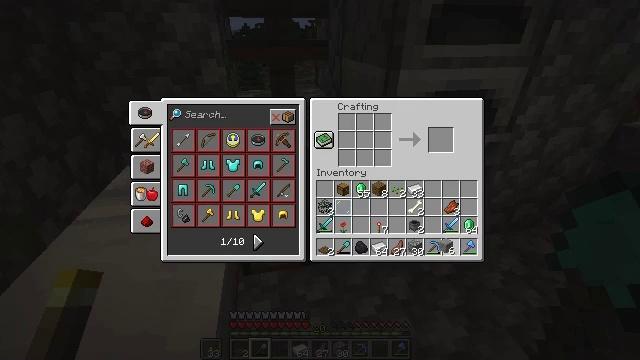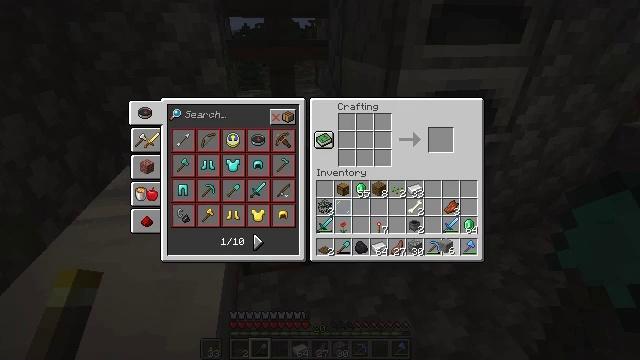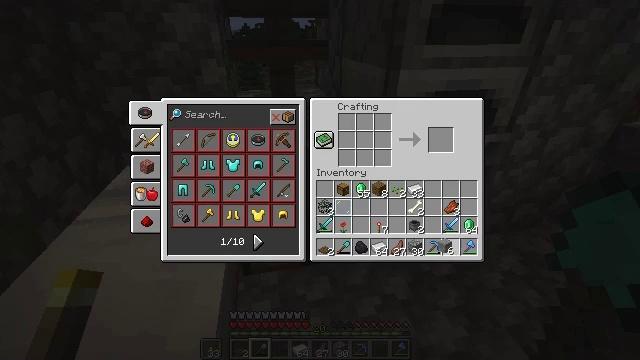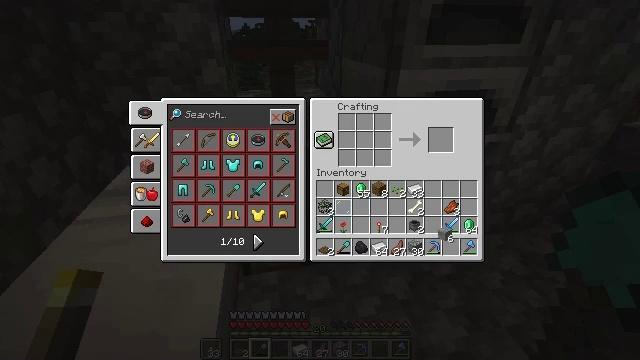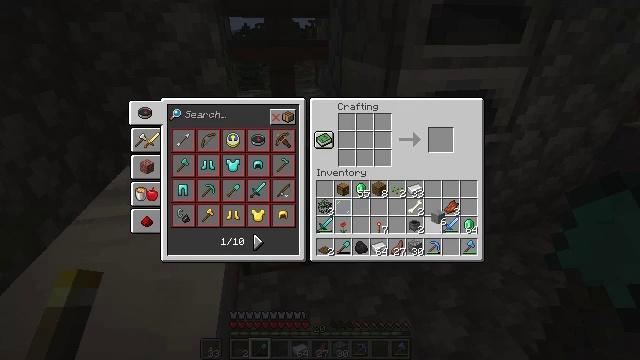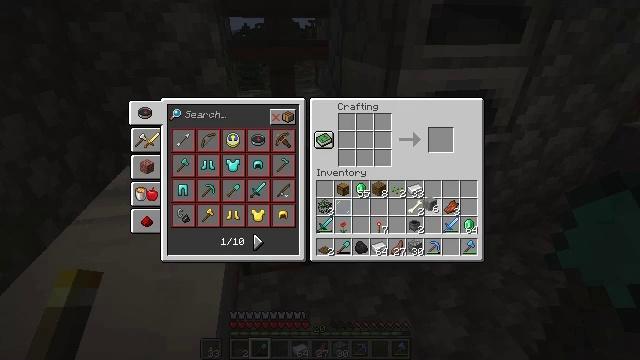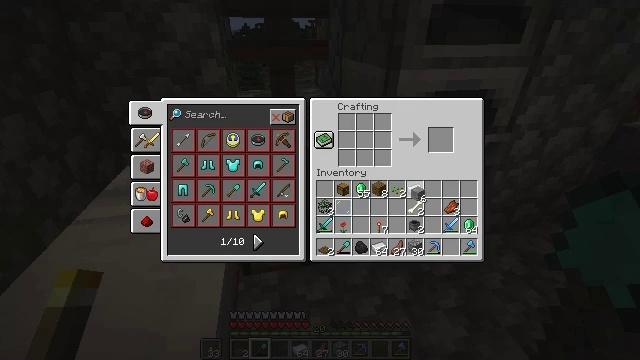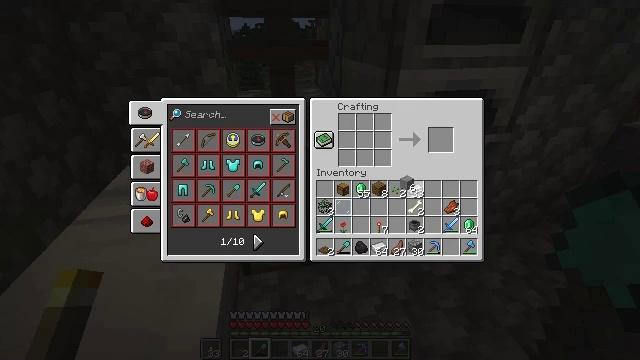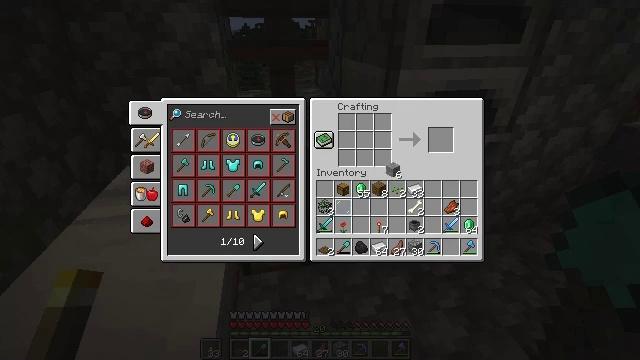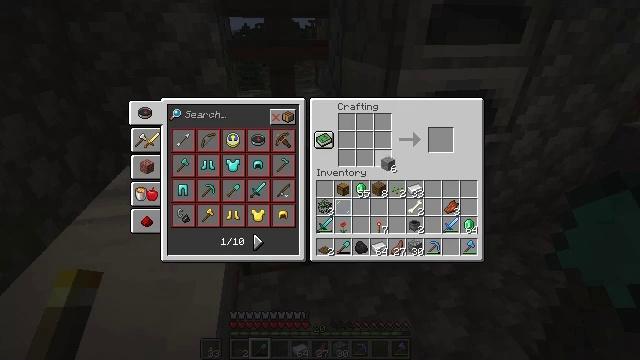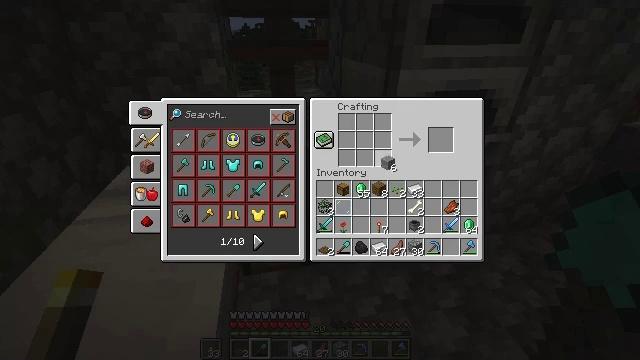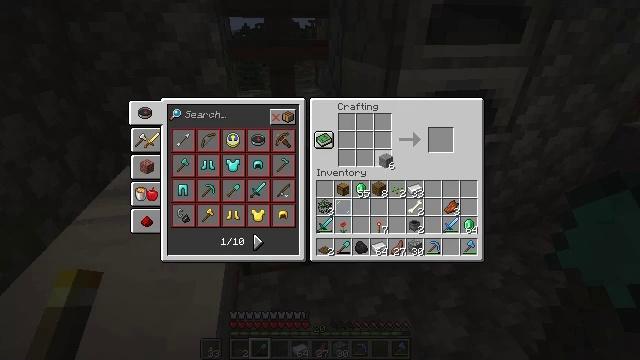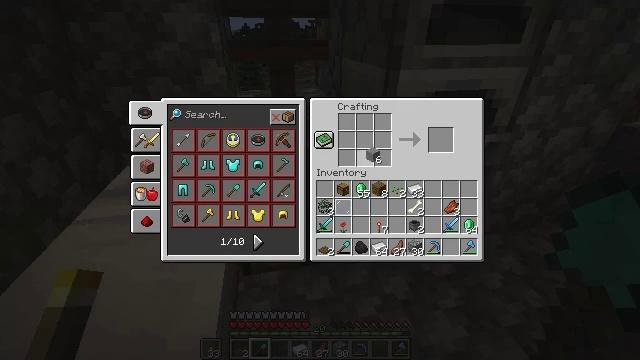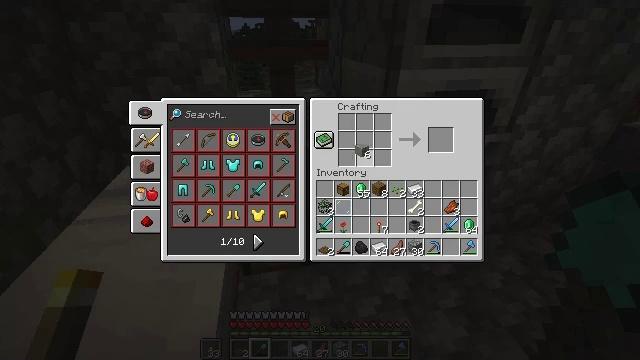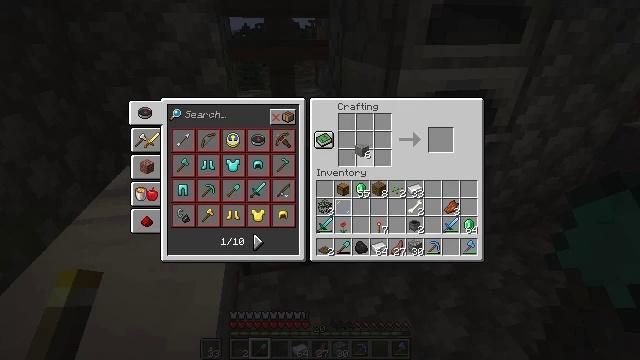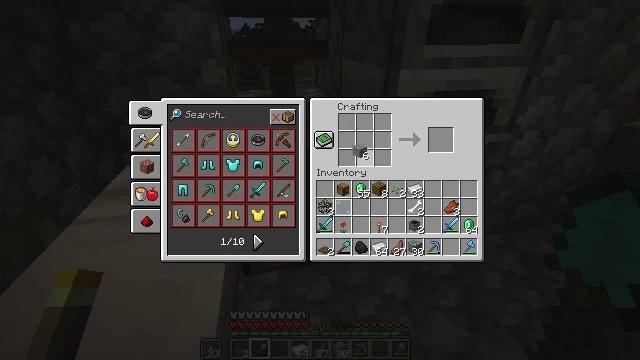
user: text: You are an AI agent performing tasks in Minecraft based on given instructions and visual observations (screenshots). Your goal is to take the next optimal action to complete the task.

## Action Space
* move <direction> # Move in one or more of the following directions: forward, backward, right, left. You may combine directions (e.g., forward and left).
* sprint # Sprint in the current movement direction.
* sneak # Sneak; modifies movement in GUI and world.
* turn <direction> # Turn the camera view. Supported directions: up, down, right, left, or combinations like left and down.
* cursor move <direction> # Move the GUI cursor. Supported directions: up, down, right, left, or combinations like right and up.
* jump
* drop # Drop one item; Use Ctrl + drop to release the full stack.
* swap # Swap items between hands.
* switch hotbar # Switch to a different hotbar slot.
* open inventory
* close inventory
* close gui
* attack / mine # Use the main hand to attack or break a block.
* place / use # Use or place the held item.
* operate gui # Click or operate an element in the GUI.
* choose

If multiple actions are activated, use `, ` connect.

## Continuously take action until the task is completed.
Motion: motion action
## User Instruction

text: Make a light gray carpet with wool.
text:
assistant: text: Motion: operate gui
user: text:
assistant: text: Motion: no_op
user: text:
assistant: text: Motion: cursor move up
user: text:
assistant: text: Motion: cursor move up
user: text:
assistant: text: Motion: cursor move left and up
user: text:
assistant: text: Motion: cursor move left and up
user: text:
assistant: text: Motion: cursor move left and up
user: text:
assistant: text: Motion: cursor move left and up
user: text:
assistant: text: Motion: no_op
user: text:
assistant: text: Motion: no_op
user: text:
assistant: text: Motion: no_op
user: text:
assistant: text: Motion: cursor move left
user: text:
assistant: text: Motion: cursor move left
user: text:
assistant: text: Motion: no_op
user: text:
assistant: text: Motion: no_op
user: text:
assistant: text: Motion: no_op
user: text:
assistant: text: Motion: no_op
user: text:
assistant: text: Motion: no_op
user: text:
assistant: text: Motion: no_op
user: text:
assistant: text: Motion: no_op
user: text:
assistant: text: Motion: no_op
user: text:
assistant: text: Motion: no_op
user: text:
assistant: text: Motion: no_op
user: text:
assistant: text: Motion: operate gui
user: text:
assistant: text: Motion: operate gui
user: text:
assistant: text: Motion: operate gui
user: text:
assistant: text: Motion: operate gui
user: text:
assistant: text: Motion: operate gui
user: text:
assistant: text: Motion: operate gui
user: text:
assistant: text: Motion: operate gui